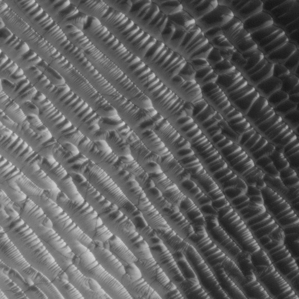
Label: frost